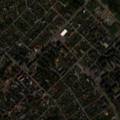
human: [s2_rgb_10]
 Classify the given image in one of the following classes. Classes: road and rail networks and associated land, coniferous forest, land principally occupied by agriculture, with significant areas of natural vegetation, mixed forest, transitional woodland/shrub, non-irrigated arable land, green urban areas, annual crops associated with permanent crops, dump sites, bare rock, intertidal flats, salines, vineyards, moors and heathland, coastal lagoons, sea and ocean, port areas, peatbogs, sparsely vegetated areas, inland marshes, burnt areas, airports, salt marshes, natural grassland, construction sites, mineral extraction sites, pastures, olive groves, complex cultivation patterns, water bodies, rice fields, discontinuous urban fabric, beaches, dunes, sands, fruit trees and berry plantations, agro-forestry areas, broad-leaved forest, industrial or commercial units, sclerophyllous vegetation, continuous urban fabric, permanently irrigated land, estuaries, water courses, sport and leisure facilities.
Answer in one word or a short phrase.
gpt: discontinuous urban fabric, complex cultivation patterns